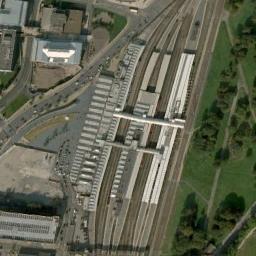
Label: railway_station